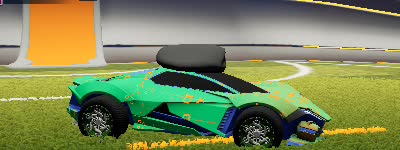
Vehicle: werewolf